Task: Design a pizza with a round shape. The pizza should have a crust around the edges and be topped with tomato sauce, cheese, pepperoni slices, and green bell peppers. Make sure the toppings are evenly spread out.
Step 217:
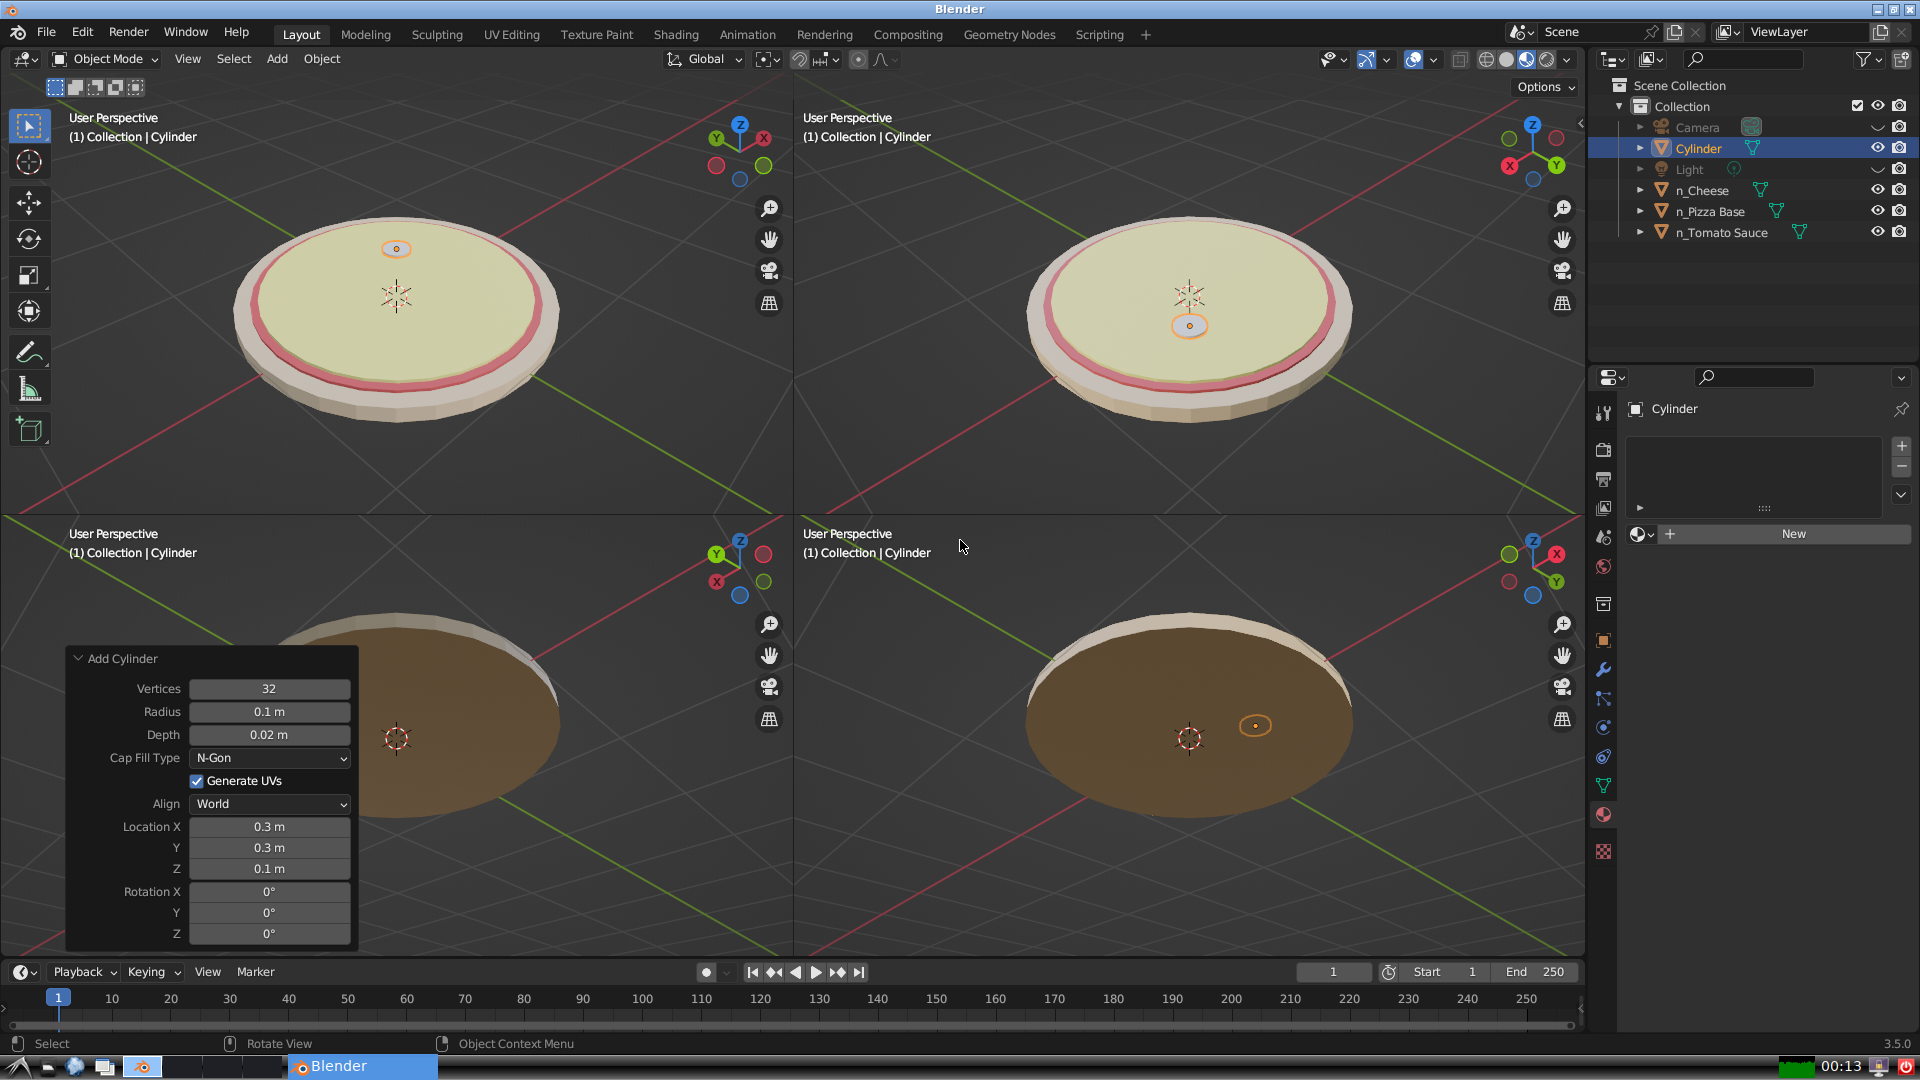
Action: {"key_press": ['Ctrl, Home']}